Brain MRI, t1w sequence, axial 2D slice.
Patient: age 26, sex F, weight 90 kg, height 1.9 m
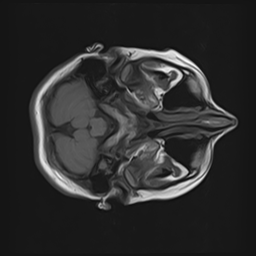